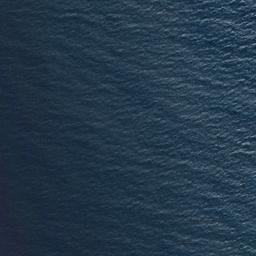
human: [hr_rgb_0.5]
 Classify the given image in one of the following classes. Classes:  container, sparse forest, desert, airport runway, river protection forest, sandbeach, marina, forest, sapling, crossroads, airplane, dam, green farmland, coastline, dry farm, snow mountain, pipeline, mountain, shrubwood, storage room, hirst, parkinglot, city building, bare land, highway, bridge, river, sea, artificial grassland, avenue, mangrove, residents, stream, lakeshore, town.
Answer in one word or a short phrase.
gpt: sea